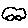
Label: car